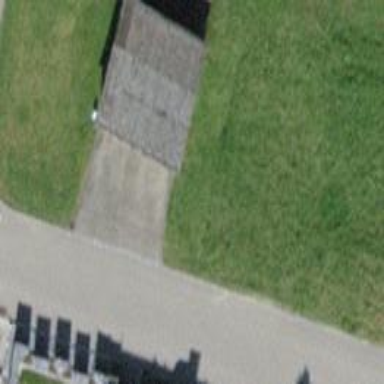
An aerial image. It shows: Garage.